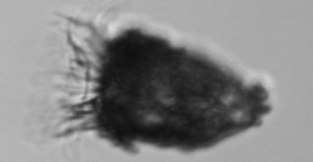
Label: Stenosemella_pacifica